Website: home-depot
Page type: delivery-shipping
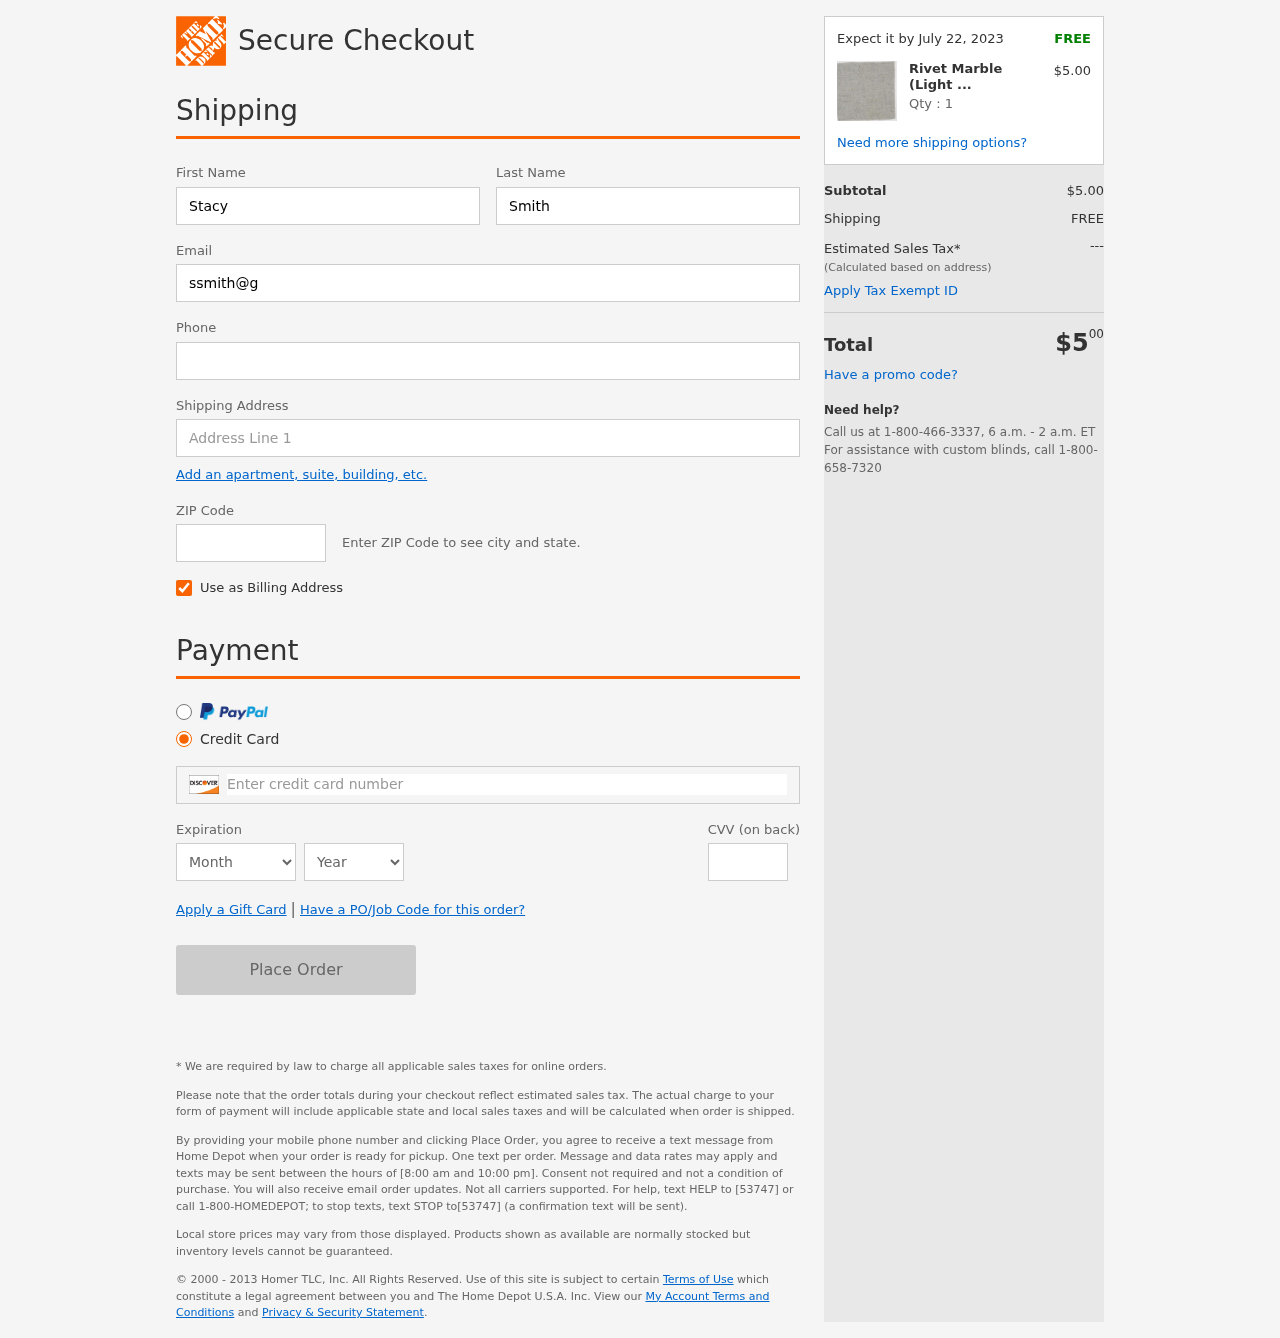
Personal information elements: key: PII_CARD_CVV
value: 965
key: PII_CARD_EXPIRY_MONTH
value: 05
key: PII_CARD_EXPIRY_YEAR
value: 27
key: PII_CARD_NUMBER
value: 6011 5290 5161 0154
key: PII_EMAIL
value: ssmith@gmail.com
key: PII_FIRSTNAME
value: Stacy
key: PII_LASTNAME
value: Smith
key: PII_PHONE
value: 3229775083
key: PII_POSTCODE
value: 93741
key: PII_STREET
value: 92054 Reed Corner Apt. 131
Product elements: key: PRODUCT1_NAME
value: Rivet Marble (Light Grey) Swatch, Rivet
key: PRODUCT1_PRICE
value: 5
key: PRODUCT1_QUANTITY
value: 1
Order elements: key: ORDER_DELIVERY_DATE
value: Expect it by July 22, 2023
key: ORDER_SUBTOTAL
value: $5.00
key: ORDER_SHIPPING_COST
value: FREE
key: ORDER_TOTAL
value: $500